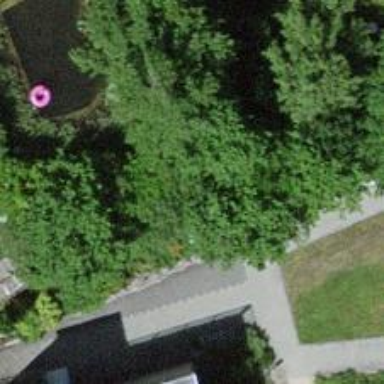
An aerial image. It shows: Paved footway.